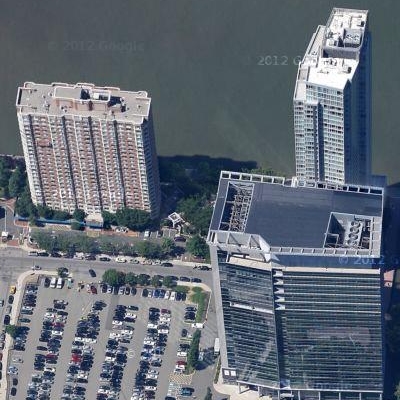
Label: cIndustry